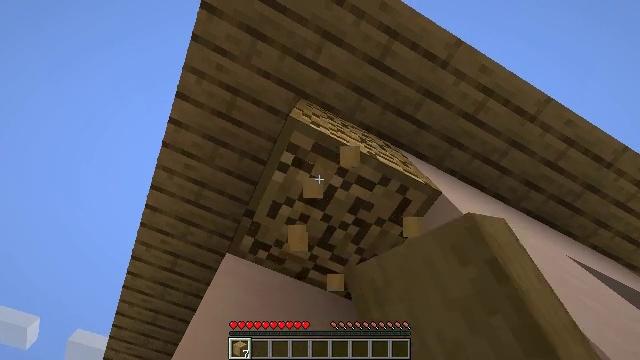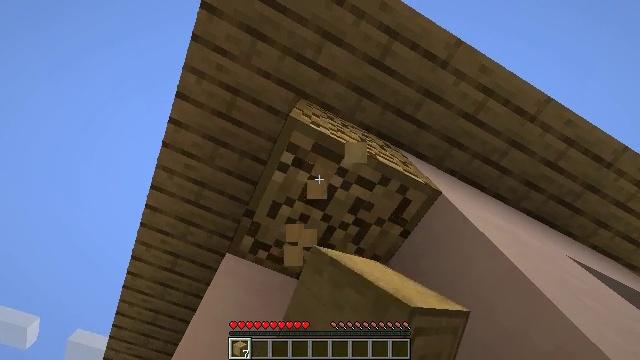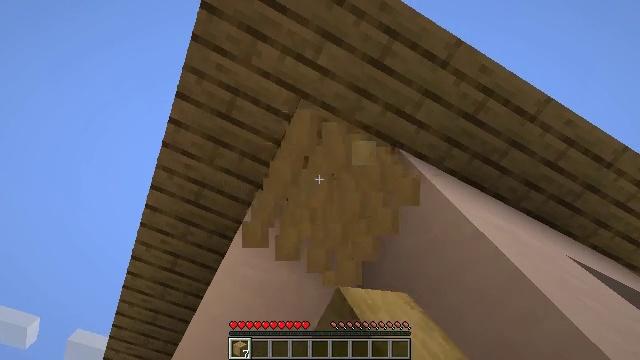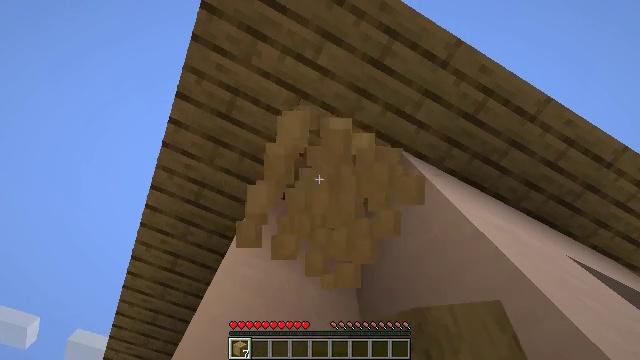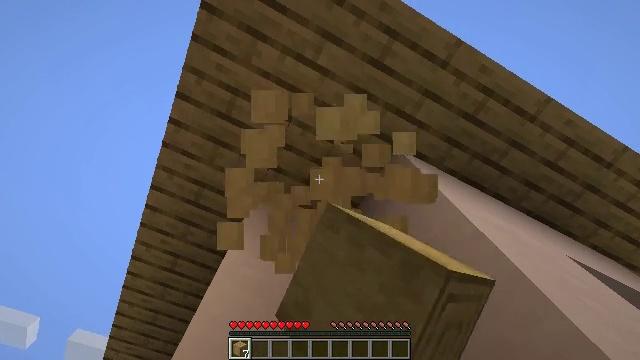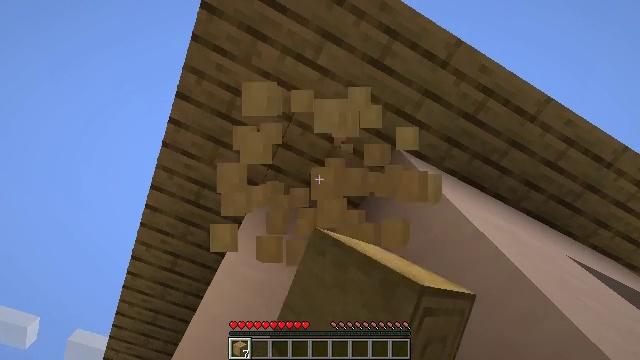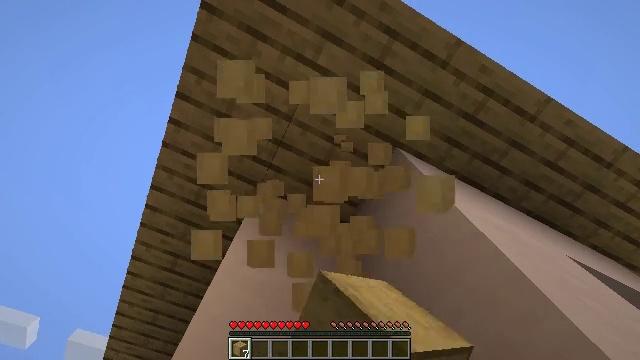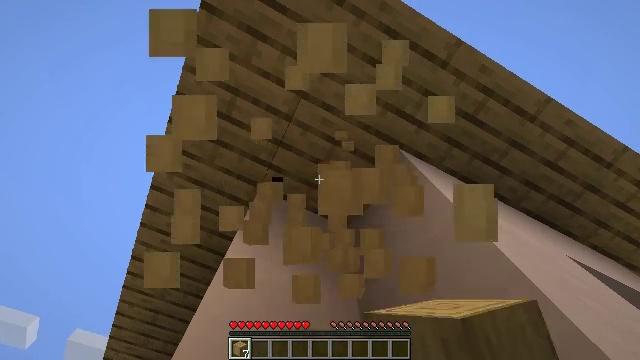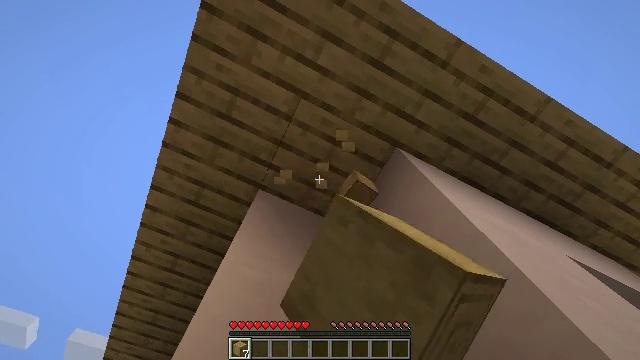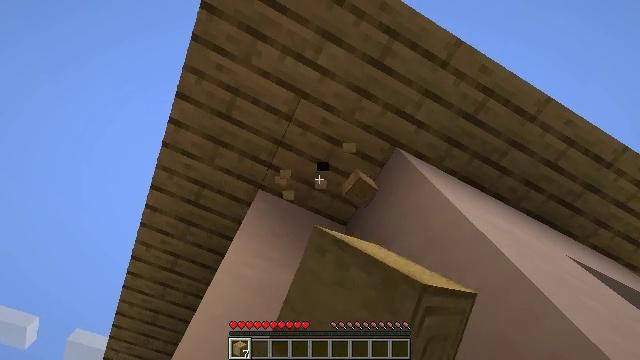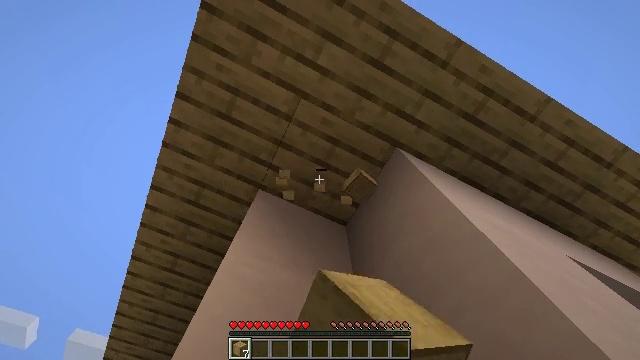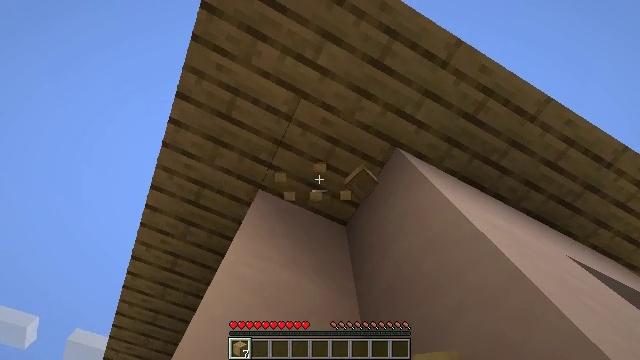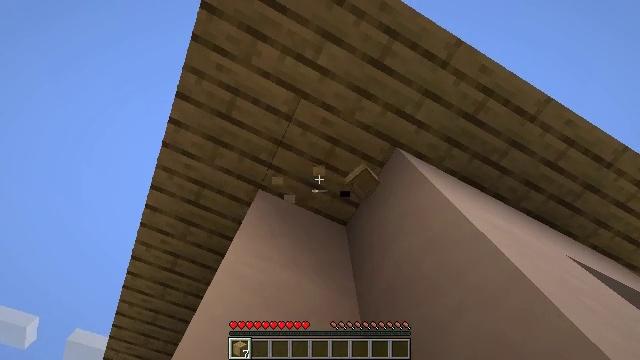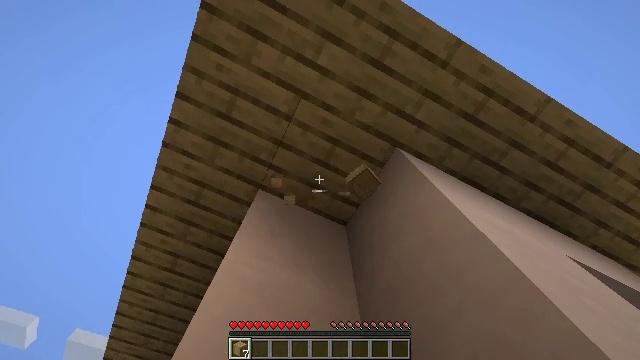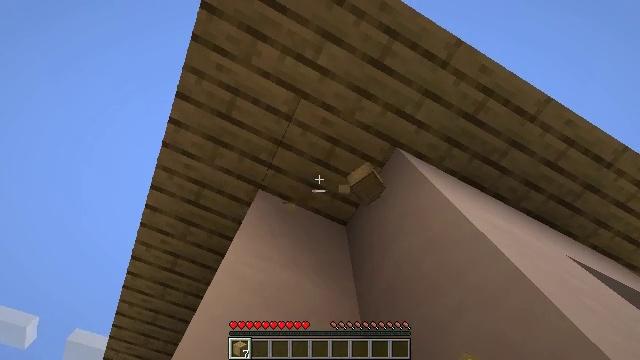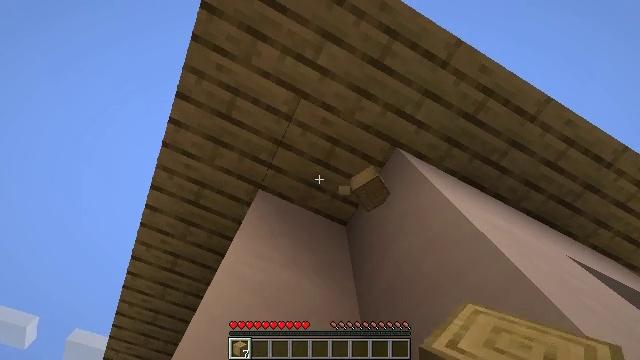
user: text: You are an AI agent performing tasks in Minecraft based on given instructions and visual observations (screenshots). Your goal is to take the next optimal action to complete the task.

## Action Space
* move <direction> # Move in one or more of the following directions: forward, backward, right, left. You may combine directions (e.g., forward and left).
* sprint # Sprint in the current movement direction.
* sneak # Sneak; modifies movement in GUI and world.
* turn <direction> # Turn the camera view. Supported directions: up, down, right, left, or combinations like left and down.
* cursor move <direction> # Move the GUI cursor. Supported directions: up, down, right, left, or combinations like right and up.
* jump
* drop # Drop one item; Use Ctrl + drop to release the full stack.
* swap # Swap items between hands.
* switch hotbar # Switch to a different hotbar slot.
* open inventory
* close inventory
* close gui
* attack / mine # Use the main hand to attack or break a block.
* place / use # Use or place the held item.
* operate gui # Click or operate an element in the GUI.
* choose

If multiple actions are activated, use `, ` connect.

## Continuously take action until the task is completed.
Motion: motion action
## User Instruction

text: Break the stripped oak log.
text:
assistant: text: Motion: attack / mine
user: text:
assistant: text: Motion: attack / mine
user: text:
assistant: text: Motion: attack / mine
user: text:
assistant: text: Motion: attack / mine
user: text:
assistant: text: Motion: attack / mine
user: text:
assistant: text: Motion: attack / mine
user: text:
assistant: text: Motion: attack / mine
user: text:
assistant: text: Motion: attack / mine
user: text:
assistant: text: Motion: attack / mine
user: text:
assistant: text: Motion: attack / mine
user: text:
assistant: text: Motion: no_op
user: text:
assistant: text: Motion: no_op
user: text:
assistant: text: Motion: no_op
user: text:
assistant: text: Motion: no_op
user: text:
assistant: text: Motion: no_op
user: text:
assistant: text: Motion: no_op
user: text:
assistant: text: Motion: no_op
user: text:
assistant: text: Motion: no_op
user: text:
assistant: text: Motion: turn down
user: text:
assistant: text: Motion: turn down
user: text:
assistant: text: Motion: turn down
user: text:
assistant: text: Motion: turn down
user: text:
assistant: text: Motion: turn down
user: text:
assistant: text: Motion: move forward, turn left and down
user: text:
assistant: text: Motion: move forward and move left, turn left and down
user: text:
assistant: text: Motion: move forward and move left, turn left and down
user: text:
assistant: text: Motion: move forward and move left, turn left and down
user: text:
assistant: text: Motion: move forward and move left, turn left and down
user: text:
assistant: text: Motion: move forward and move left
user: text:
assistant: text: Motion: move forward and move left, turn right and up